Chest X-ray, PA view. Patient: 45 years old, sex F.
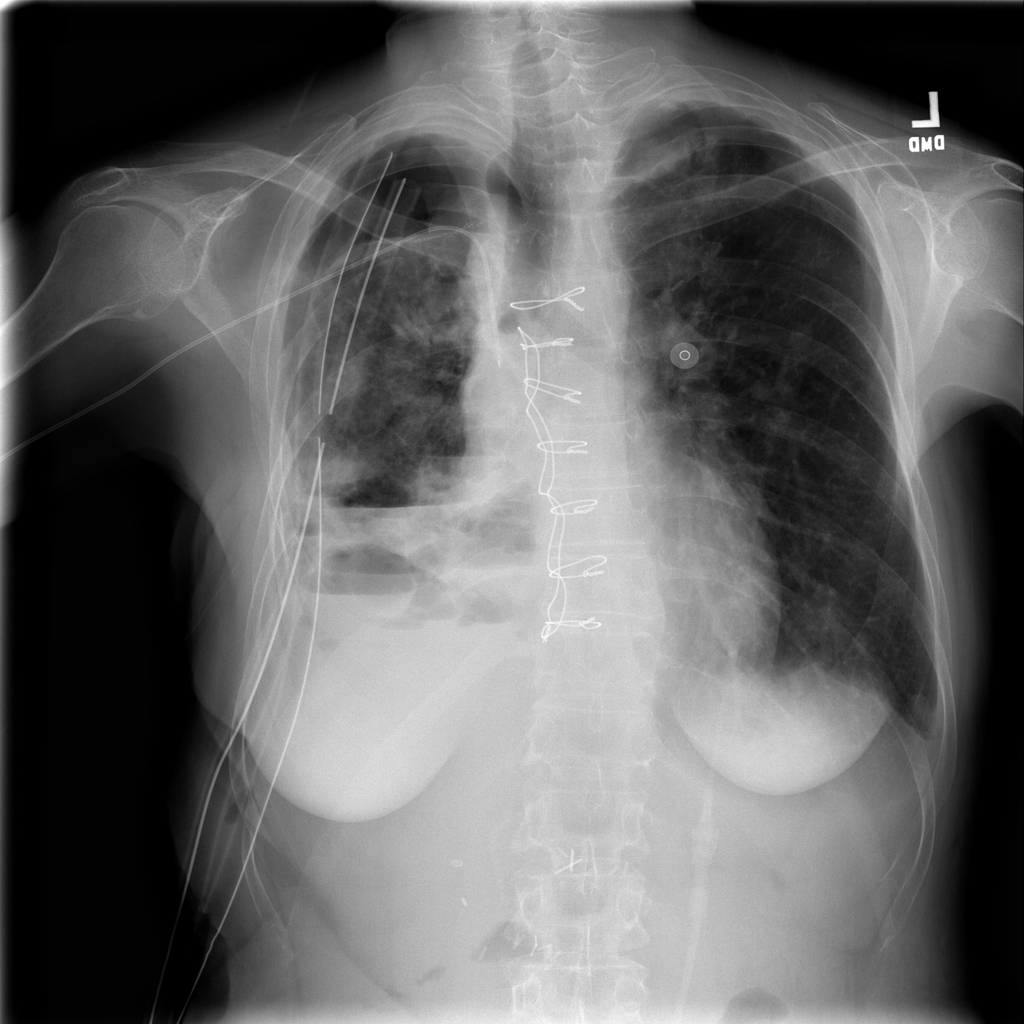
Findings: Effusion